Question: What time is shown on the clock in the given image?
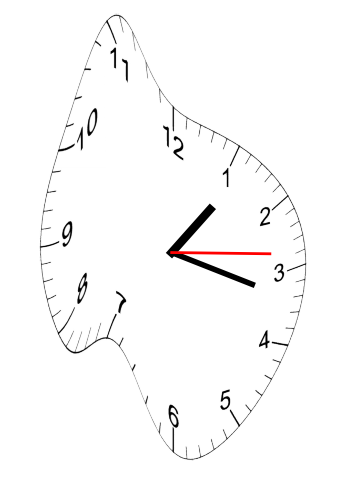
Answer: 01:17:14